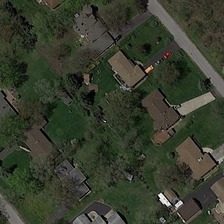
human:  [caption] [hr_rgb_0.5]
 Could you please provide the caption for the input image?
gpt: some buildings and many green trees are in a medium residential area .

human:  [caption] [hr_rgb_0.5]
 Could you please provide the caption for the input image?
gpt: some buildings and many green trees are in a medium residential area .

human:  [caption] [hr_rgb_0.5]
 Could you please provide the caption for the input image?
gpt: some buildings and many green trees are in a medium residential area .

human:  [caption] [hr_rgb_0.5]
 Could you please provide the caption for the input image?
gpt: some buildings and many green trees are in a medium residential area .

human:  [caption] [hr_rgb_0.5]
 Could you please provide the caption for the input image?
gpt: some buildings and many green trees are in a medium residential area .